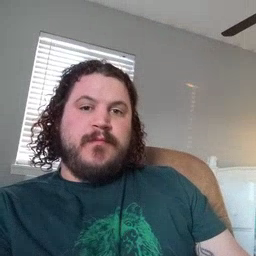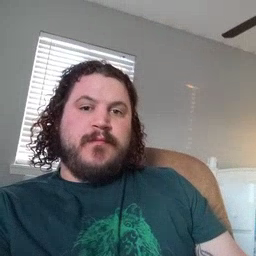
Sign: wait